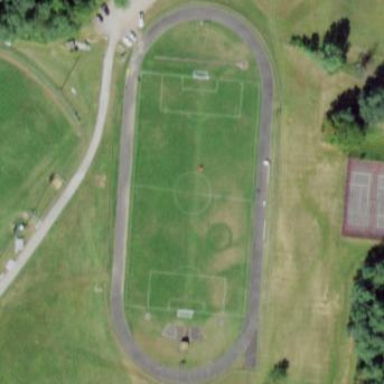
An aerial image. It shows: Soccer pitch with grass surface for leisure land.